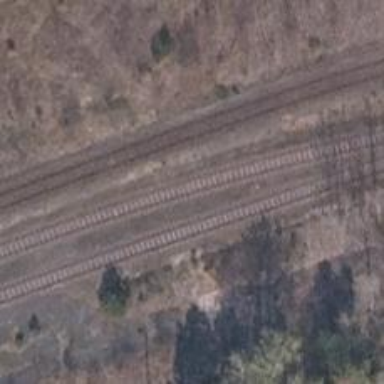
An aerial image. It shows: Railway yard in service.